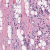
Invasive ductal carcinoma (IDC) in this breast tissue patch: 1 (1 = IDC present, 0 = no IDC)